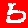
Digit: 5